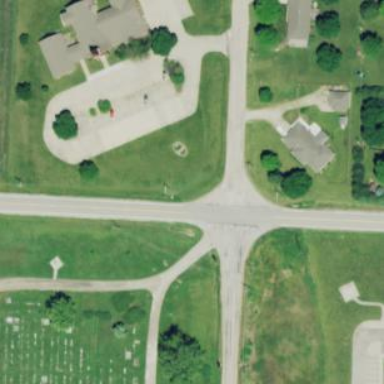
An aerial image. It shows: Stop road.